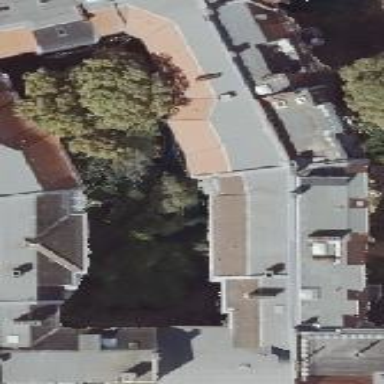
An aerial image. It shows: Apartments building with double saltbox roof made of roof tiles.